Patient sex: F
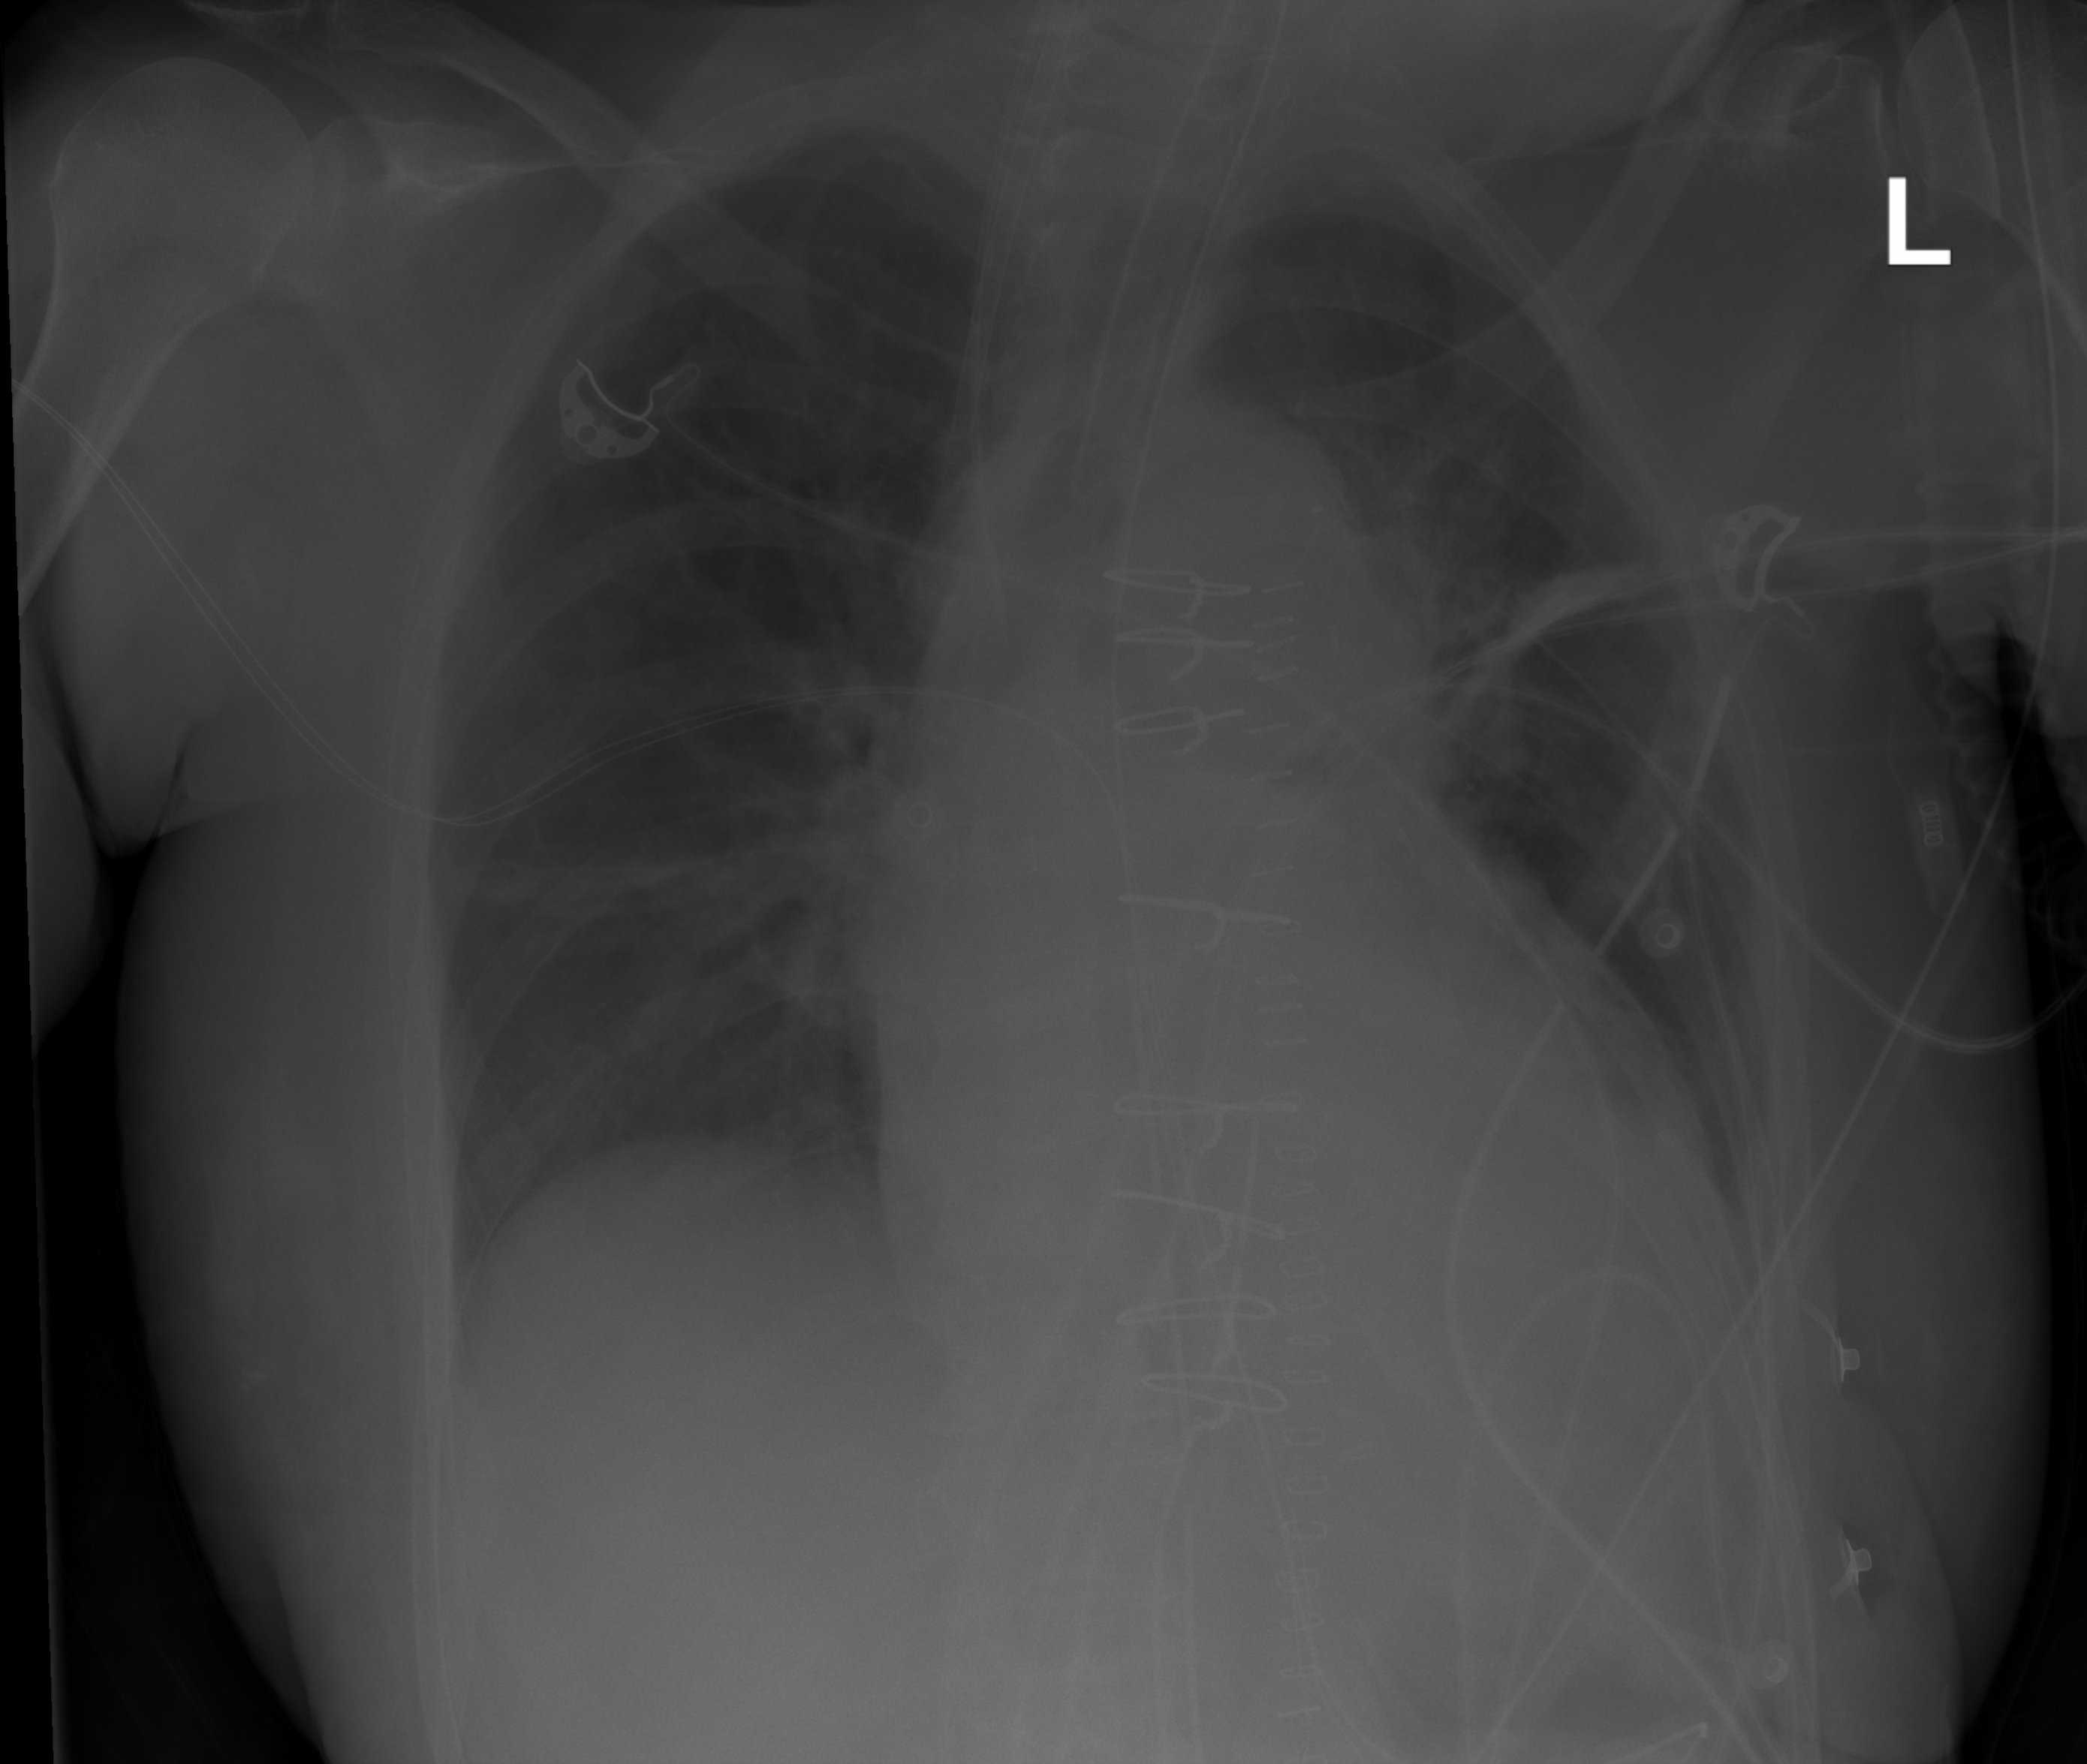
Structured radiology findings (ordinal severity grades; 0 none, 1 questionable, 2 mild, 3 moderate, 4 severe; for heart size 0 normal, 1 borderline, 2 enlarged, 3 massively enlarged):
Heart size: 0
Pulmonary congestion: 2
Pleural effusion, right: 0
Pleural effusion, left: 0
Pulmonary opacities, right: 0
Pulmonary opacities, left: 0
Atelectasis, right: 0
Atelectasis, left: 0